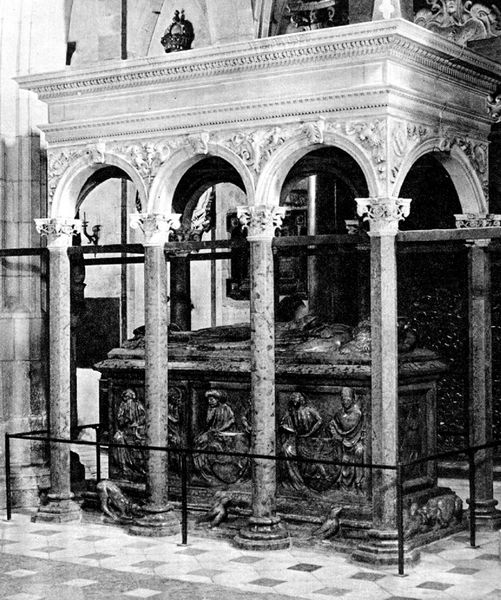
Titel: Baldachin über dem Grabmal des Wladyslaw Jagiello
Künstler: Bartolomeo Berrecci
Standort: Krakau (Kraków), Kathedrale auf dem Wawel (EU - PL)
Schlagwörter: marmor, säulen, kirche, figur, renaissance, relief, geländer, foto, bögen, schwarzweiß, sarg, grab, baldachin, prunk, absperrung, grabmal, kapitel, sarkophag, tumba